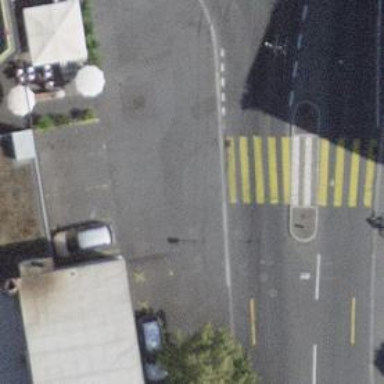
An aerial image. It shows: Kerb barrier.